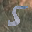
Label: 5